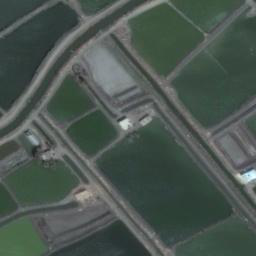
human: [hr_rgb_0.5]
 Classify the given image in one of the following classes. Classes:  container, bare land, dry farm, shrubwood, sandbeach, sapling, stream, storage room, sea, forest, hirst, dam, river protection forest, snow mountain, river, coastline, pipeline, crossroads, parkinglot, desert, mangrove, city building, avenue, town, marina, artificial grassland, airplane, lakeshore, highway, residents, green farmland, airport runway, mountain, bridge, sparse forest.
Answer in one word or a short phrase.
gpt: green farmland